Question: I'm trying to create a form of scatterplot. I have a custom x-axis and a specific scale for both a-axis. I have implemented a zoom functionality for it as well. So far everything is fine, but when I finally try to plot my data as circles I get two errors:

.
My graph can be viewed on this website: <URL>
(the circles are huge, because I want to make sure I know approximately where they are before I style them)
I create my circles based on data read from a MYSQL server. I have checked all my data and the numbers are correct. They are either being plotting wrongly or my scales/zoom are faulty.
Also you might notice I create my axis and scale with some values initially and change them in some functions right after. This is due to the fact that I'm planning on loading an empty graph on the website where the user can decide what dataset to load it, where the functions will have to customize both scales and axes to the data being loaded.
I've pasted my source code below:
'''
//Setting generic width and height values for our SVG.
var margin = {top: 60, right: 0, bottom: 70, left: 40},
genWidth = 1024;
genHeight = 768;
width = genWidth - 70 - margin.left - margin.right,
height = genHeight - 100 - margin.top - margin.bottom;
//Other variable declarations.
var valueY = 0;
var graphData = Array();
//Creating scales used to scale everything to the size of the SVG.
var xScale = d3.scale.linear()
.domain([0, genWidth])
.range([0, width-margin.right]);
var yScale = d3.scale.linear()
.domain([0, genHeight])
.range([height, margin.bottom]);
var xAxis = d3.svg.axis()
.scale(xScale)
.orient("bottom");
var yAxis = d3.svg.axis()
.scale(yScale)
.orient("left");
//Zoom command ...
var zoom = d3.behavior.zoom()
.x(xScale)
.y(yScale)
.scaleExtent([1,10])
.on("zoom", zoomTargets);
// The mark '#' indicates an ID. IF '#' isn't included argument expected is a tag such as "svg" or "p" etc..
var SVG = d3.select("#mainSVG")
.attr("class", "SVG")
.attr("width", width + margin.left + margin.right)
.attr("height", height + margin.top + margin.bottom)
.attr("pointer-events", "all")
.append("g")
.attr("transform", "translate(" + margin.left + "," + margin.top + ")");
//This creates a body with a clippath inside the svg where all element in the graph will be. This prevents elemnts on the graph to go past the axis.
var SVGbody = SVG.append("g")
.attr("clip-path", "url(#clip)")
.call(zoom);
//Create background. The mouse must be over an object on the graph for the zoom to work. The rectangle will cover the entire graph.
var rect = SVGbody.append("rect")
.attr("width", width)
.attr("height", height);
//Showing the axis that we created earlier in the script for both X and Y.
SVG.append("g")
.attr("class", "x axis")
.attr("transform", "translate(0," + height + ")")
.call(xAxis)
.selectAll("text")
.style("text-anchor", "end")
.attr("transform", function(d) {
return "rotate(-30)"
});;
SVG.append("g")
.attr("class", "y axis")
.call(yAxis);
d3.json("getdata.php?type=load&gene=CCL5&data=human", function(error, data) {
var arrayValues = [];
if(error){ return console.log(error); }
data.forEach( function(d) {
arrayValues.push(d.gene_name);
valueY = getValueY(d.gene_data);
var string = JSON.stringify(d.gene_data);
graphData.push(string.split(" "));
});
//console.log(graphData);
arrayValues = removeDuplicatesInPlace(arrayValues);
updateScaleX(arrayValues.length);
updateAxisX(arrayValues);
//console.log(arrayValues);
updateScaleY(valueY);
//This selects 4 circles (non-existent, there requires data-binding) and appends them all below enter.
//The amount of numbers in data is the amount of circles to be appended in the enter() section.
for(var i = 0;i <= graphData.length;i++){
var circle = SVGbody
.selectAll("circle")
.data(graphData[i])
.enter()
.append("circle")
.attr("cx",function(d){return xScale((i*100)+100);})
.attr("cy",function(d){return yScale(d)})
.attr("r",20);
}
});
//Clipping is defined here used to prevent elements from the graph from going past the axis.
var clip = SVG.append("defs").append("svg:clipPath")
.attr("id", "clip")
.append("svg:rect")
.attr("id", "clip-rect")
.attr("x", "0")
.attr("y", "0")
.attr("width", width)
.attr("height", height);
//Resets zoom when click on circle object. Zoom work now, should be changed to a button instead of click on circle though.
SVG.selectAll("circle").on("click", function() {
zoom.scale(1);
zoom.translate([0,0]);
zoomTargets();
});
//The function handleling the zoom. Nothing is zoomed automatically, every elemnt must me defined here.
function zoomTargets() {
var translate = zoom.translate(),
scale = zoom.scale();
tx = Math.min(0, Math.max(width * (1 - scale), translate[0]));
ty = Math.min(0, Math.max(height * (1 - scale), translate[1]));
//This line applies the tx and ty which prevents the graphs from moving out of the limits. This means it can't be moved until zoomed in first.
zoom.translate([tx, ty]);
SVG.select(".x.axis").call(xAxis)
.selectAll("text")
.style("text-anchor", "end")
.attr("transform", function(d) {
return "rotate(-30)"
});
SVG.select(".y.axis").call(yAxis);
SVG.selectAll("circle").attr("cx",function(d){return xScale(d)}).attr("cy",function(d){return yScale(d)});
}
function resetZoom() {
zoom.scale(1);
zoom.translate([0,0]);
zoomTargets();
}
function updateAxisX(arr) {
var formatAxis = function(d, i) { return arr[i]; }
xAxis = d3.svg.axis()
.scale(xScale)
.orient("bottom")
.tickValues(createTickValuesArray(arr.length))
.tickFormat(formatAxis);
SVG.select(".x.axis")
.call(xAxis)
.selectAll("text")
.style("text-anchor", "end")
.attr("transform", function(d) {
return "rotate(-30)"
});
}
function updateScaleX(newWidth){
genWidth = newWidth;
xScale = d3.scale.linear()
.domain([0, (newWidth*100)+50])
.range([0, width-margin.right]);
SVG.selectAll("circle").attr("cx",function(d){return xScale(d)}).attr("cy",function(d){return yScale(d)});
zoom.x(xScale);
}
function updateScaleY(newHeight){
console.log(newHeight);
var yScale = d3.scale.linear()
.domain([0, newHeight])
.range([height, margin.bottom]);
yAxis = d3.svg.axis()
.scale(yScale)
.orient("left");
SVG.select(".y.axis").call(yAxis);
SVG.selectAll("circle").attr("cx",function(d){return xScale(d)}).attr("cy",function(d){return yScale(d)});
zoom.y(yScale);
}
function createTickValuesArray(amountOfTicks){
var tickValuesArr = [];
for(var i = 1;i<=amountOfTicks;i++){
tickValuesArr[i-1] = 100*i;
}
return tickValuesArr;
}
function getValueY(coordinates){
return d3.max(coordinates, Number);
}
//Custom functions used for specific uses.
var removeDuplicatesInPlace = function (arr) {
var i, j, cur, found;
for (i = arr.length - 1; i >= 0; i--) {
cur = arr[i];
found = false;
for (j = i - 1; !found && j >= 0; j--) {
if (cur === arr[j]) {
if (i !== j) {
arr.splice(i, 1);
}
found = true;
}
}
}
return arr;
};
'''
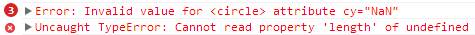
Answer: The first and last element of each array in 'graphData' cause errors when parsed as numbers because of an additional quote
For example the seventh array of 'graphData' looks like this:
'''
console.log(graphData[6]) // [""5.149230", "4.965121""]
'''
The cause of this seems to be the unnecessary 'JSON.stringfiy()' call when fetching the data
'''
d3.json("getdata.php?type=load&gene=CCL5&data=human", function(error, data) {
var arrayValues = [];
if(error){ return console.log(error); }
data.forEach( function(d) {
arrayValues.push(d.gene_name);
valueY = getValueY(d.gene_data);
var string = JSON.stringify(d.gene_data); // <-- this one
graphData.push(string.split(" "));
});
'''
'd.gene_data' is already a string so it should work as expected, when you remove the 'JSON.stringify()'